Question: I want to count leads Of One ID Code. Does Anyone Know Formula About This?

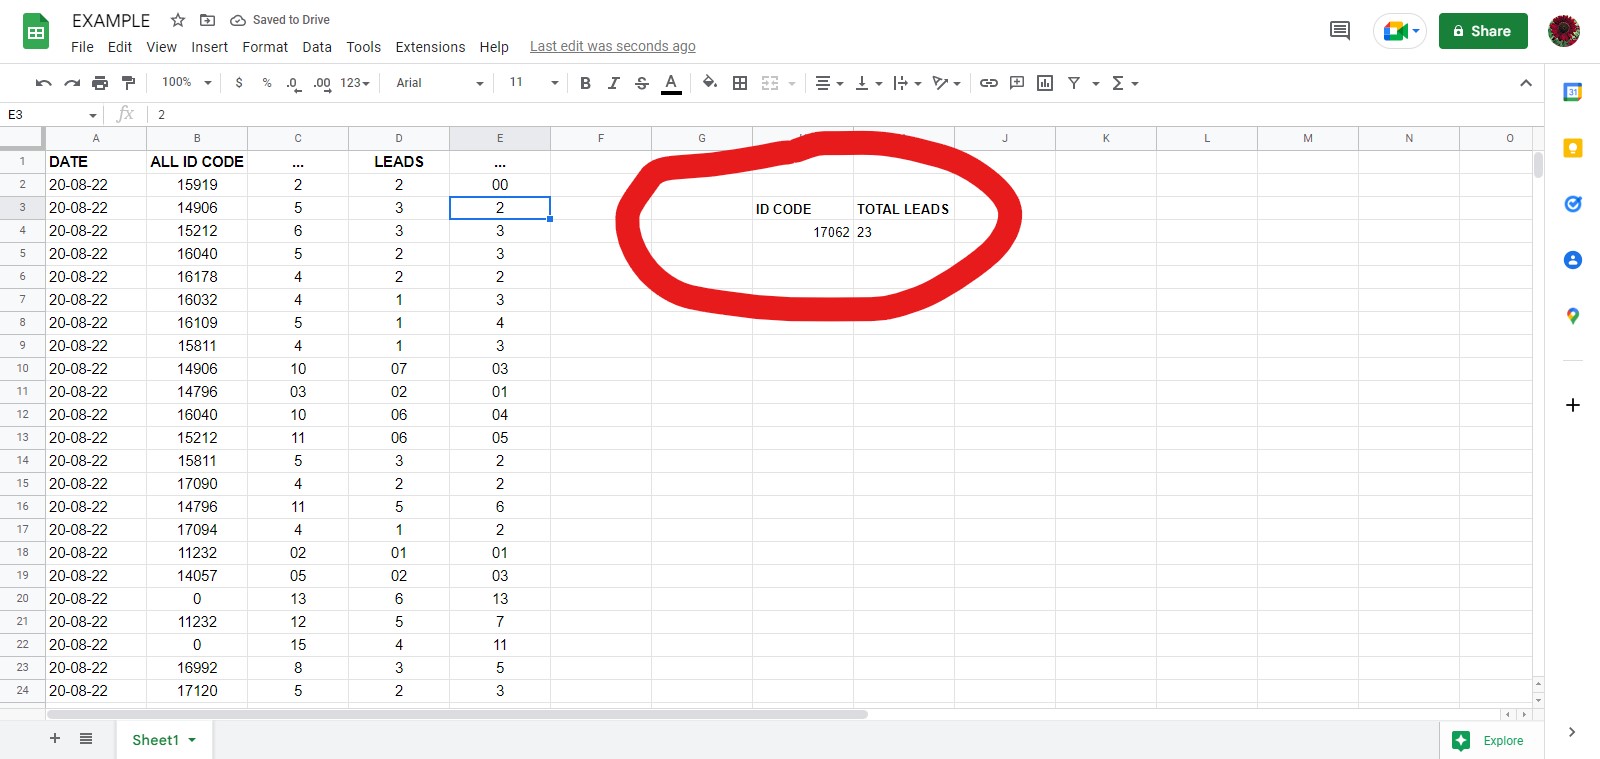
Answer: You may try 'SUMIFS()'.
'''
=SUMIFS(D2:D,B2:B,H4)
'''